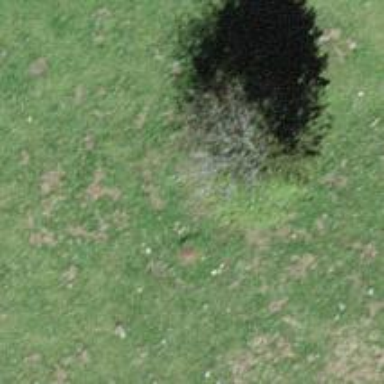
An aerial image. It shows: Needle-leaved tree in natural setting.